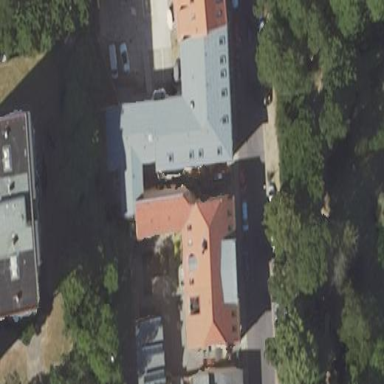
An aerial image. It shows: Building.